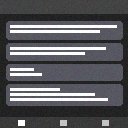
Screen state: on